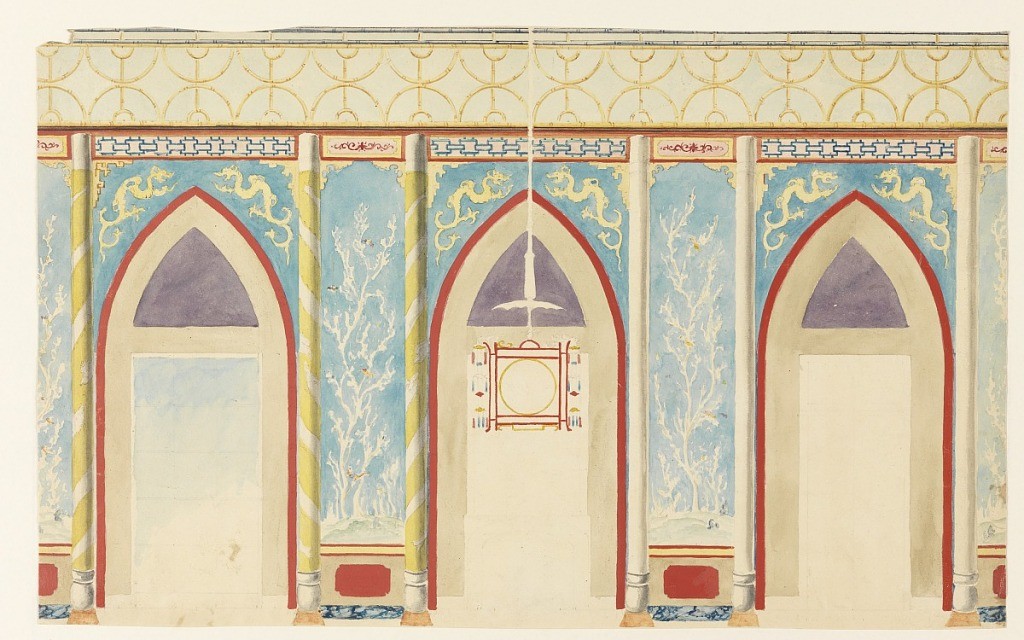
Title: Royal Pavilion, Brighton, Design for Chimney wall with 3 gothic arches and Chinese lantern
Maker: Frederick Crace, English, 1779–1859
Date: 1815–22
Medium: Brush and watercolor, gouache, pen and black ink, graphite on white wove paper
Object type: Drawing
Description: Horizontal rectangle.  Elevation of a wall, with the three divisions of window (left), fireplace (center), and door (right) enclosed within painted arched components, each flanked by columns.  A design of flowers and birds covers the narrow spaces between the openings.  Frieze of bamboo design above.